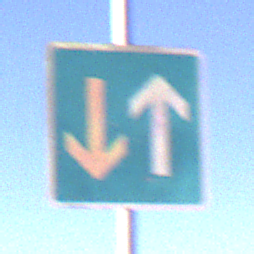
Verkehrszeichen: VorrangVorGegenverkehr
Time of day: Midday
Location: Outdoor (Nature)
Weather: Clear
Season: NotSpecified
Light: Natural